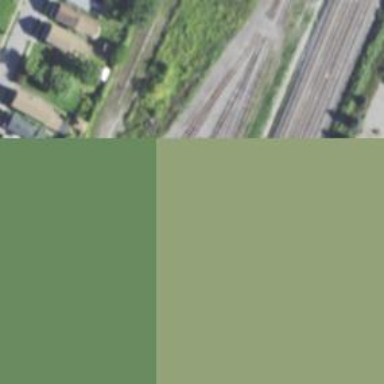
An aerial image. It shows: Railway yard used for servicing trains.